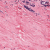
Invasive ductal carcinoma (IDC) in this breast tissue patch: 0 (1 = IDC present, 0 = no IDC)